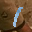
Label: 1